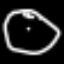
Label: clock